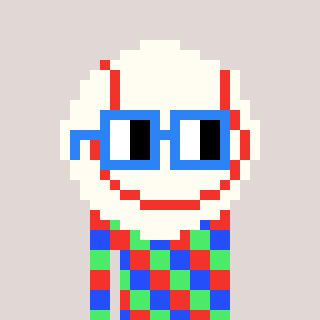
a pixel art character with square blue glasses, a baseball ball-shaped head and a teal-colored body on a warm background